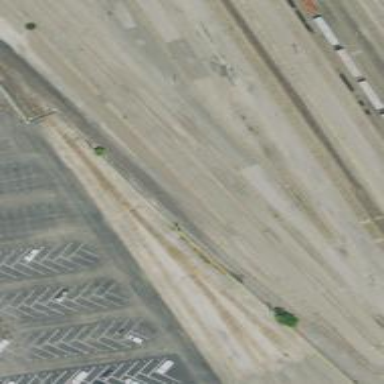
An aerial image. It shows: Railway spur service.